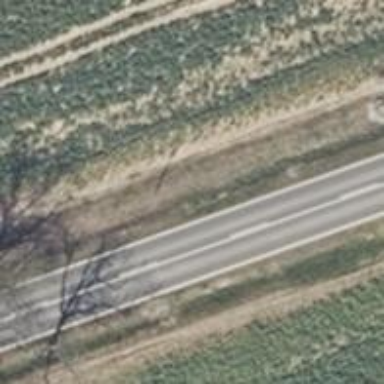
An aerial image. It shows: Secondary road with asphalt surface.